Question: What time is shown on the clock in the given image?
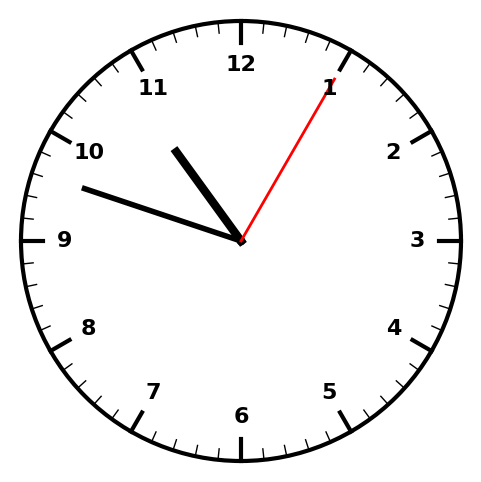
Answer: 10:48:05